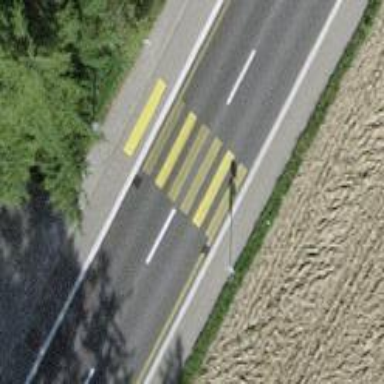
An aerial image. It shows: Marked crossing with zebra stripes on the road.